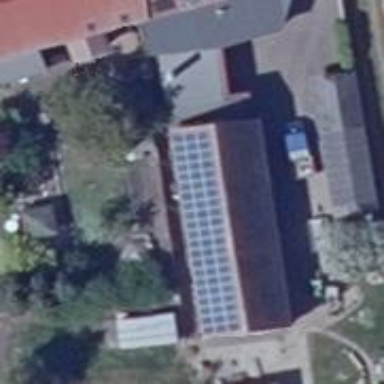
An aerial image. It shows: Solar-powered generator using photovoltaic technology. This small installation generates electricity through solar photovoltaic panels.